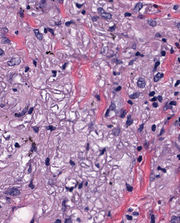
Tumor epithelial tissue: no
Tumor-associated stroma tissue: yes
Normal tissue: no